Field crop: tomato
Growth stage: 2
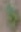
Species: solanum